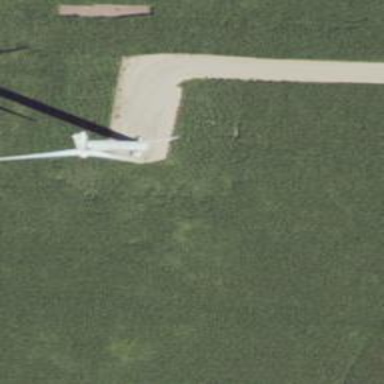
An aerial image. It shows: Wind generator in the form of horizontal axis wind turbine.